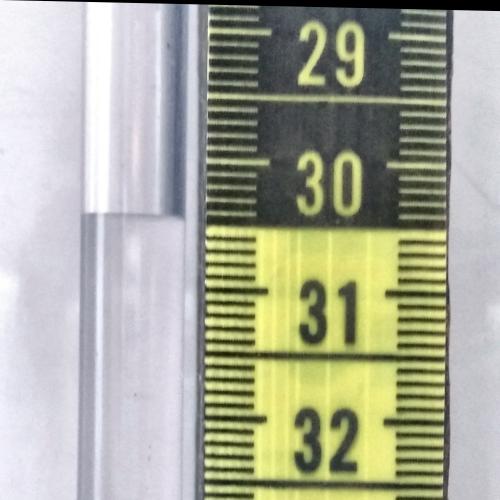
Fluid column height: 30.4 cm